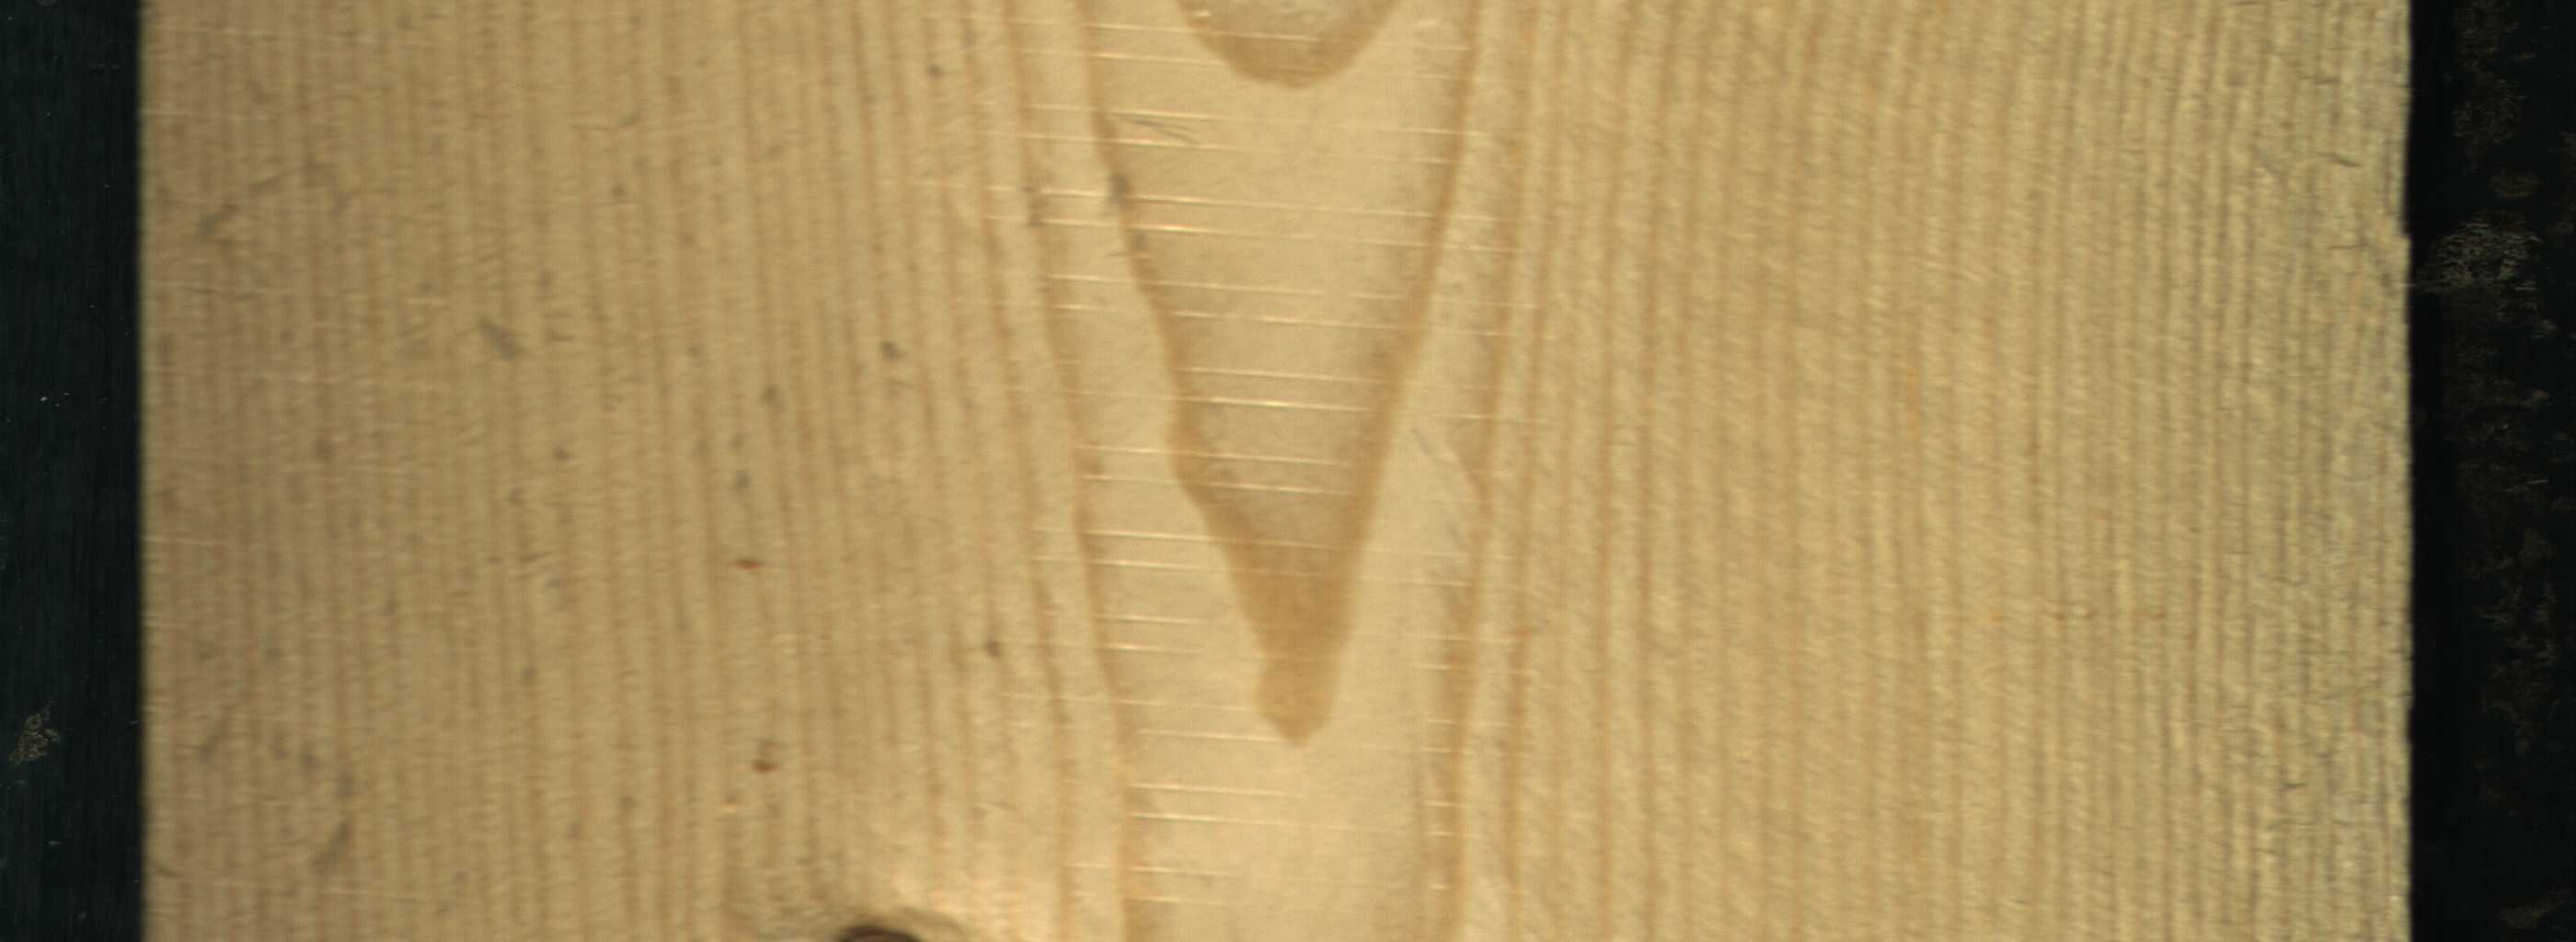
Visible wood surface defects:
Dead_Knot